Question: In my App I want to open multiple URLs in the web browser.
I do this like so:
'''
int options = NSWorkspaceLaunchWithoutActivation | NSWorkspaceLaunchWithErrorPresentation;
[[NSWorkspace sharedWorkspace] openURLs: urls
withAppBundleIdentifier: @"com.apple.safari"
options: options
additionalEventParamDescriptor: nil
launchIdentifiers: nil];
'''
Safari now only ever opens six URLs at once and when I am using the 'NSWorkspaceLaunchWithErrorPresentation' I get the following error message:
> You can't open the application "Safari" because it is not responding.

Now when I set the bundle identifier to 'com.google.Chrome' it is even worse and only 4 tabs are opened. Firefox ('org.mozilla.firefox') opens 6 tabs as well.
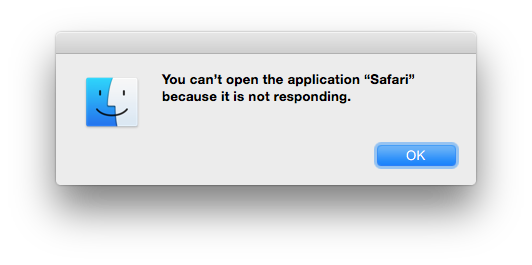
Answer: A simple way to get around the limitation you've described would be to use a wait, or sleep function. It should allow you to open as many URLS as you decide:
'''
-(void)openURLs {
for (int i = 0; i <= 18; i++) { // open 18 URLS for this example
NSString *url = @"http://google.com";
[self openURL:url];
[NSThread sleepForTimeInterval:0.2f]; // wait .02 second
}
}
- (void)openURL:(NSString *)url {
int options = NSWorkspaceLaunchWithoutActivation | NSWorkspaceLaunchWithErrorPresentation;
NSArray *urls = [NSArray arrayWithObject:[NSURL URLWithString:url]];
[[NSWorkspace sharedWorkspace] openURLs: urls
withAppBundleIdentifier: @"com.apple.safari"
options: options
additionalEventParamDescriptor: nil
launchIdentifiers: nil];
}
'''
NOTE: Depending on how you want to load the urls (in the background, etc.) you could use a dispatch queue to load them using a separate thread.